Question: I tried to add a actionlistener to my JMenuItems for my right click.
I seen many example they use item.addActionListener(this) to add a listener to the JMenuItem
'''
JMenuItem item;
item.addActionListener(this);
'''
But however I tried it out and I am getting the error
'''
the method addActionListener(ActionListener) in the type AbstractButton is not
applicable for the arguements (PopUpMenuExample)
'''

code
'''
import java.awt.event.ActionEvent;
import java.awt.event.ActionListener;
import java.awt.event.MouseAdapter;
import java.awt.event.MouseEvent;
import javax.swing.ImageIcon;
import javax.swing.JFrame;
import javax.swing.JMenuItem;
import javax.swing.JPanel;
import javax.swing.JPopupMenu;
import javax.swing.border.BevelBorder;
import javax.swing.event.PopupMenuEvent;
import javax.swing.event.PopupMenuListener;
public class PopUpMenuExample extends JPanel {
public JPopupMenu popup;
public PopUpMenuExample() {
popup = new JPopupMenu();
JMenuItem item;
popup.add(item = new JMenuItem("Add"));
item.setHorizontalTextPosition(JMenuItem.RIGHT);
item.addActionListener(this); <-- error!
popup.add(item = new JMenuItem("Delete"));
item.setHorizontalTextPosition(JMenuItem.RIGHT);
item.addActionListener(this); <-- error!
popup.setLabel("Justification");
popup.setBorder(new BevelBorder(BevelBorder.RAISED));
popup.addPopupMenuListener(new PopupPrintListener());
addMouseListener(new MousePopupListener());
}
// An inner class to check whether mouse events are the popup trigger
class MousePopupListener extends MouseAdapter {
public void mousePressed(MouseEvent e) {
checkPopup(e);
}
public void mouseClicked(MouseEvent e) {
checkPopup(e);
}
public void mouseReleased(MouseEvent e) {
checkPopup(e);
}
private void checkPopup(MouseEvent e) {
if (e.isPopupTrigger()) {
popup.show(PopUpMenuExample.this, e.getX(), e.getY());
}
}
}
public static void main(String s[]) {
JFrame frame = new JFrame("Popup Menu Example");
frame.setDefaultCloseOperation(JFrame.EXIT_ON_CLOSE);
frame.setContentPane(new PopUpMenuExample());
frame.setSize(300, 300);
frame.setVisible(true);
}
}
'''
---
Edited(adding JMenuitem in the JPopUpMenu)
'''
table.addMouseListener(new MouseAdapter() {
@Override
public void mouseReleased(MouseEvent e) {
if (e.getButton() == java.awt.event.MouseEvent.BUTTON3) {
System.out.println("Right Click");
int r = table.rowAtPoint(e.getPoint());
if (r >= 0 && r < table.getRowCount()) {
table.setRowSelectionInterval(r, r);
} else {
table.clearSelection();
}
int rowindex = table.getSelectedRow();
if (rowindex < 0)
return;
if (e.isPopupTrigger() && e.getComponent() instanceof JTable ) {
JPopupMenu popup = new JPopupMenu();
JMenuItem item;
popup.add(item = new JMenuItem("Add"));
item.setHorizontalTextPosition(JMenuItem.RIGHT);
item.addMouseListener(this);
popup.add(item = new JMenuItem("Delete"));
item.setHorizontalTextPosition(JMenuItem.RIGHT);;
popup.setComponentPopupMenu(popup);
popup.show(e.getComponent(), e.getX(), e.getY());
}
}
}
'''
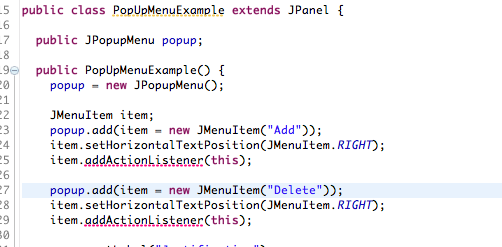
Answer: 'this' is a 'JPanel' which does not implement 'ActionListener'...
Have a look at <URL>
You can also use <URL> for more details
Works just fine for me...
'''
JTable table = new JTable(model);
JPopupMenu popupMenu = new JPopupMenu();
JMenuItem mi = popupMenu.add("Boo!");
mi.addActionListener(new ActionListener() {
@Override
public void actionPerformed(ActionEvent e) {
System.out.println("Ah, a ghost!");
}
});
table.setComponentPopupMenu(popupMenu);
'''